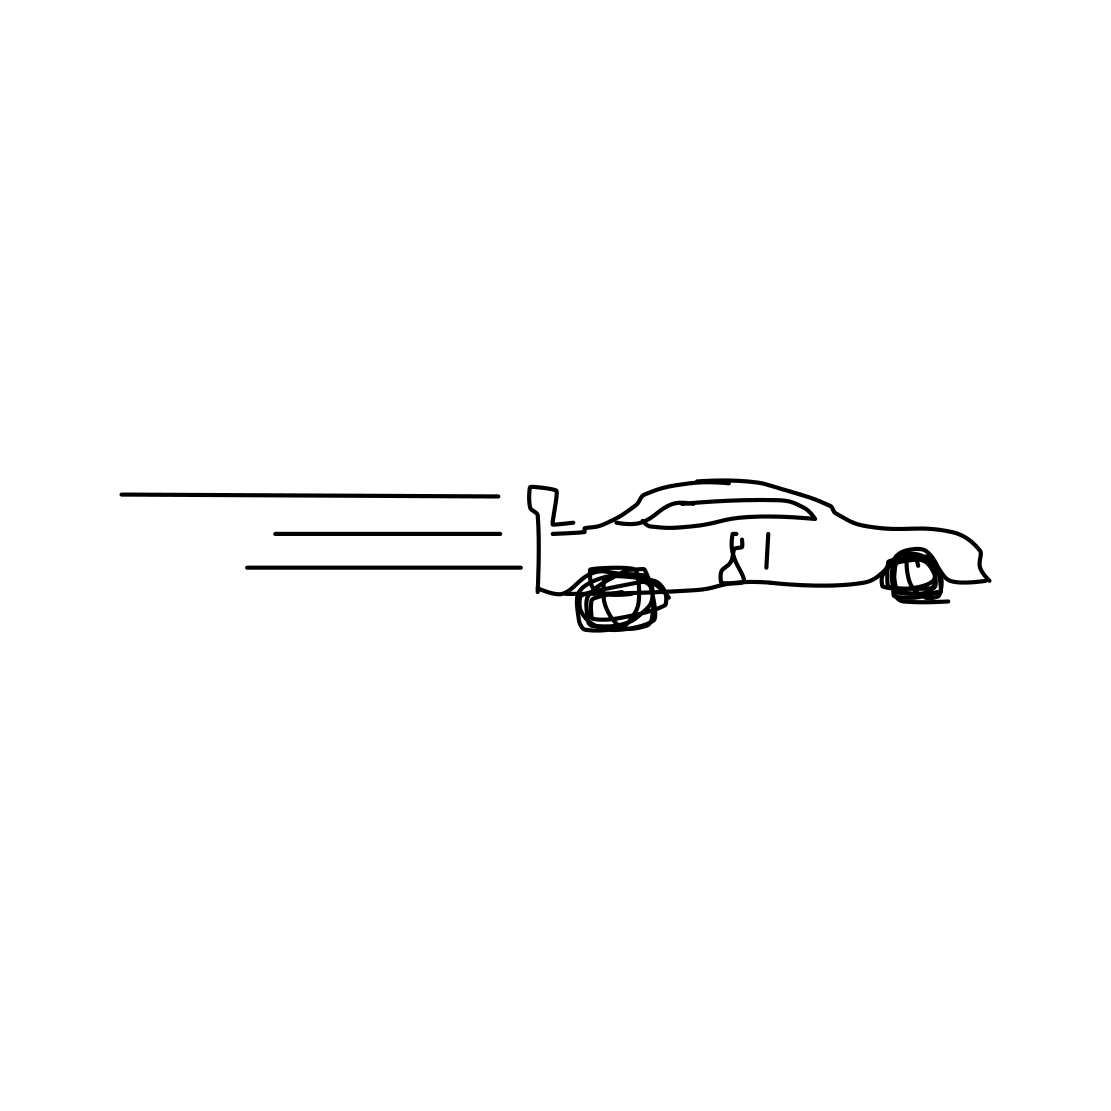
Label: race car